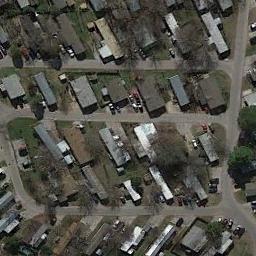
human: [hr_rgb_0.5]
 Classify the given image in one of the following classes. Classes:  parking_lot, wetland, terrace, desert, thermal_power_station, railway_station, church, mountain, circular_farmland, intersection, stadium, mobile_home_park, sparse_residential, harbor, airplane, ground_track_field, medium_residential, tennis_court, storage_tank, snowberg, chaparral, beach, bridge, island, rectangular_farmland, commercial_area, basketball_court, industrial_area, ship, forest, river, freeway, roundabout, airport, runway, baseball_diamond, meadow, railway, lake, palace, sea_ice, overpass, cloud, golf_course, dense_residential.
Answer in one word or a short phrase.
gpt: mobile_home_park